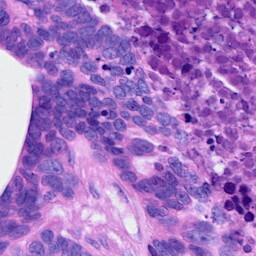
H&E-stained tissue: Ovarian